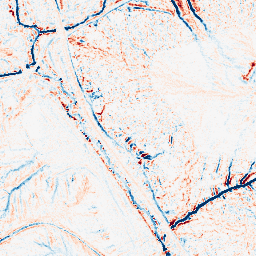
Category: edge_preserving
Decomposition family: median
Decomposition parameters: size: 7
Upsampling method: bspline
Upsampling parameters: scale: 2
Upsampling scale: 2